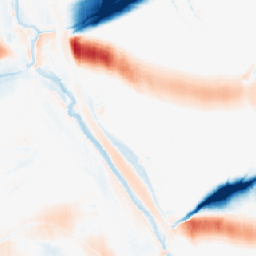
Category: morphological
Decomposition family: morphological_ellipse
Decomposition parameters: operation: average
width: 50
height: 10
Upsampling method: nearest
Upsampling parameters: scale: 8
Upsampling scale: 8